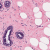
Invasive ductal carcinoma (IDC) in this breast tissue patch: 0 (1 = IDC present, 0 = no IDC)